Question: Please Consider :
'''
cAxes = {{{0, 0, 0}, {0, 0, 1}}, {{0, 0, 0}, {0, 1, 0}}, {{0, 0,0}, {1, 0, 0}}};
Graphics3D[{Line /@ cAxes}, Boxed -> False]
'''

Is it possible to have Grids inside the Box ? I guess "3D Grid"
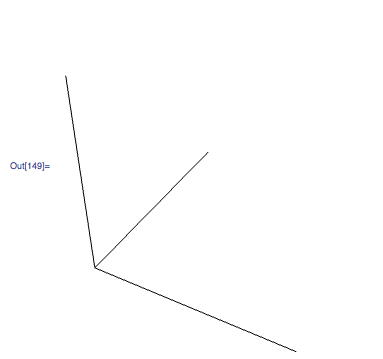
Answer: Here is a reworked version of what I believe Verbeia was attempting:
'''
cAxes = {{{0, 0, 0}, {0, 0, 1}}, {{0, 0, 0}, {0, 1, 0}}, {{0, 0,
0}, {1, 0, 0}}};
a = Graphics3D[{Line /@ cAxes}, Boxed -> False];
b = Graphics3D[{
GrayLevel[0.5],
Table[Line /@ {{{x, y, 0}, {x, y, 1}},
{{x, 0, y}, {x, 1, y}},
{{0, x, y}, {1, x, y}}},
{x, 0, 1, 0.25},
{y, 0, 1, 0.25}
]
}];
Show[a, b]
'''